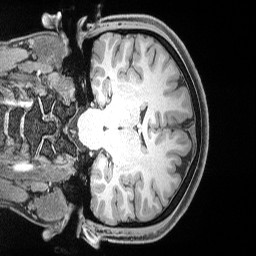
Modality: T1w
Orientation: coronal
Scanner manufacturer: siemens
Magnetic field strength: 3 T
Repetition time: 2.53 s
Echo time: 0.00169 s